【题型】选择题　【知识点】立体几何　【难度】medium
在正四棱锥 \(S-ABCD\) 中，\(E\) 是线段 \(AB\) 上的动点。设直线 \(SE\) 与直线 \(BC\) 所成的角为 \(\alpha\)，二面角 \(S-AB-C\) 为 \(\beta\)，直线 \(SE\) 与平面 \(ABCD\) 所成的角为 \(\gamma\)，这三个角的关系正确的是（\quad）

A. \(\alpha \leq \beta \leq \gamma\) \quad B. \(\alpha \leq \gamma \leq \beta\) \quad C. \(\gamma \leq \alpha \leq \beta\) \quad D. \(\gamma \leq \beta \leq \alpha\)
【解答】
【答案】D

【分析】根据线线角，线面角以及二面角的定义，可得 \(\alpha = \angle SEG\)，\(\beta = \angle SFO\)，\(\gamma = \angle SEO\)，即可利用三角形的边角关系求解。

【详解】解：如图，取 \(ABCD\) 中心 \(O\)，\(AB\) 中点 \(F\)，连接 \(OF\)，使得 \(OF \parallel EG\)，\(OG \parallel EF\)，

由题可知 \(\alpha = \angle SEG\)，\(\beta = \angle SFO\)，\(\gamma = \angle SEO\)，且 \(\alpha\)，\(\beta\)，\(\gamma\) 均为锐角，

由于 \(SO \perp\) 平面 \(ABCD\)，\(EG \subset\) 平面 \(ABCD\)，所以 \(SO \perp EG\)，

又 \(EG \perp GO\)，\(SO \cap GO = O\)，\(SO,GO \subset\) 平面 \(SOG\)，

所以 \(EG \perp\) 平面 \(SOG\)，\(SG \subset\) 平面 \(SOG\)，故 \(EG \perp SG\)，

因此 \(\tan\alpha = \tan\angle SEG = \frac{SG}{EG}\)，\(\tan\beta = \tan\angle SFO = \frac{SO}{FO}\)，\(\tan\gamma = \tan\angle SEO = \frac{SO}{OE}\)，

因为 \(OF \leq OE\)，所以 \(\tan\beta \geq \tan\gamma\)，\(\therefore \beta \geq \gamma\)，

因为 \(OF = EG\)，\(SO \leq SG\)，所以 \(\tan\alpha \geq \tan\beta\)，\(\therefore \alpha \geq \beta\)，

所以 \(\gamma \leq \beta \leq \alpha\)。

故选：D.
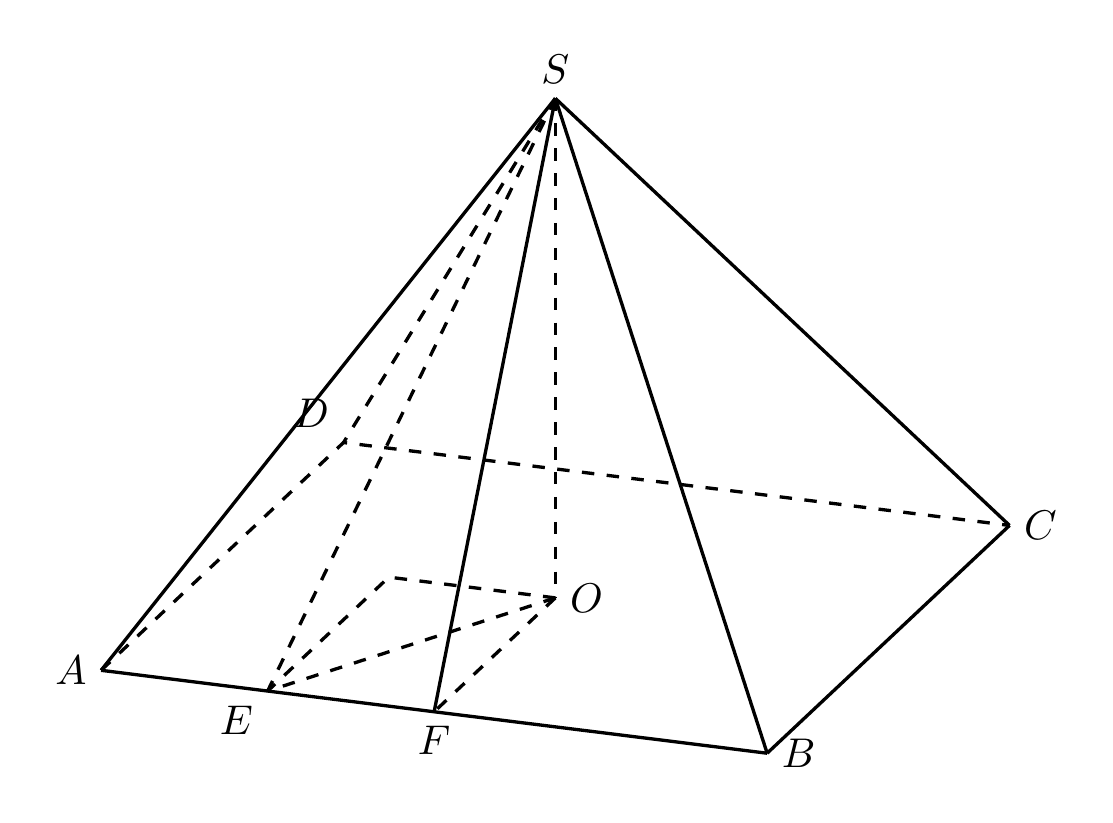